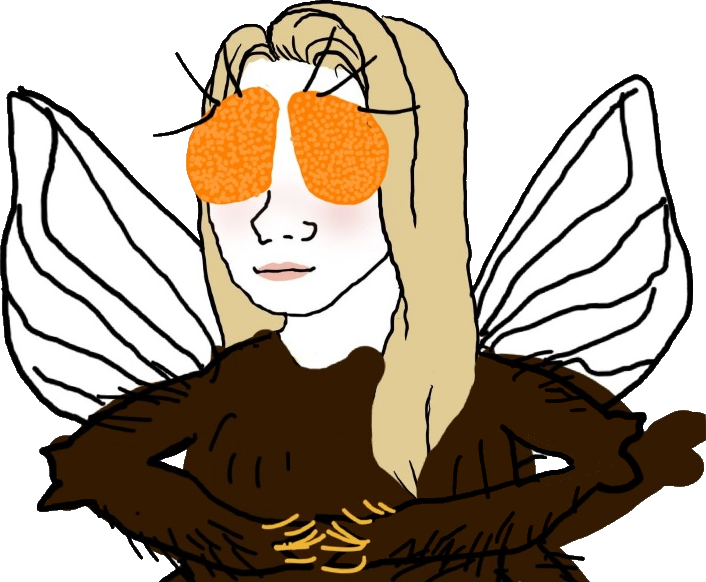
Label: 5_Trad_Wife